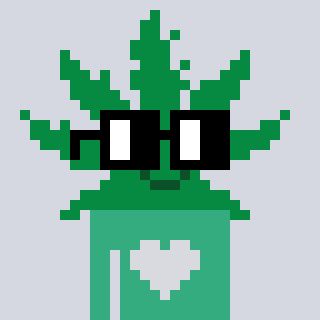
a pixel art character with square black glasses, a weed-shaped head and a teal-colored body on a cool background